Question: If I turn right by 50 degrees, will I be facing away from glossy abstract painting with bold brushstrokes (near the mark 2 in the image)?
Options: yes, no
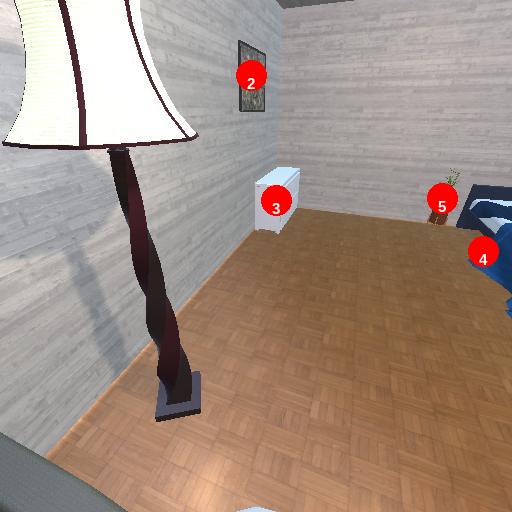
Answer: yes